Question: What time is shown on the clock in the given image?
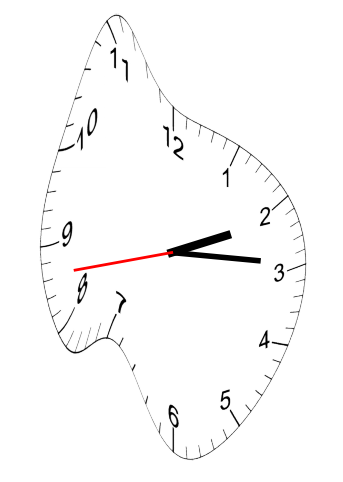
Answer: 02:14:43